Interaction volume radius: 5 \u00c5
Interaction volume height: 15 \u00c5
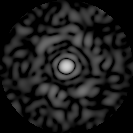
Disorder parameter: 0.7944